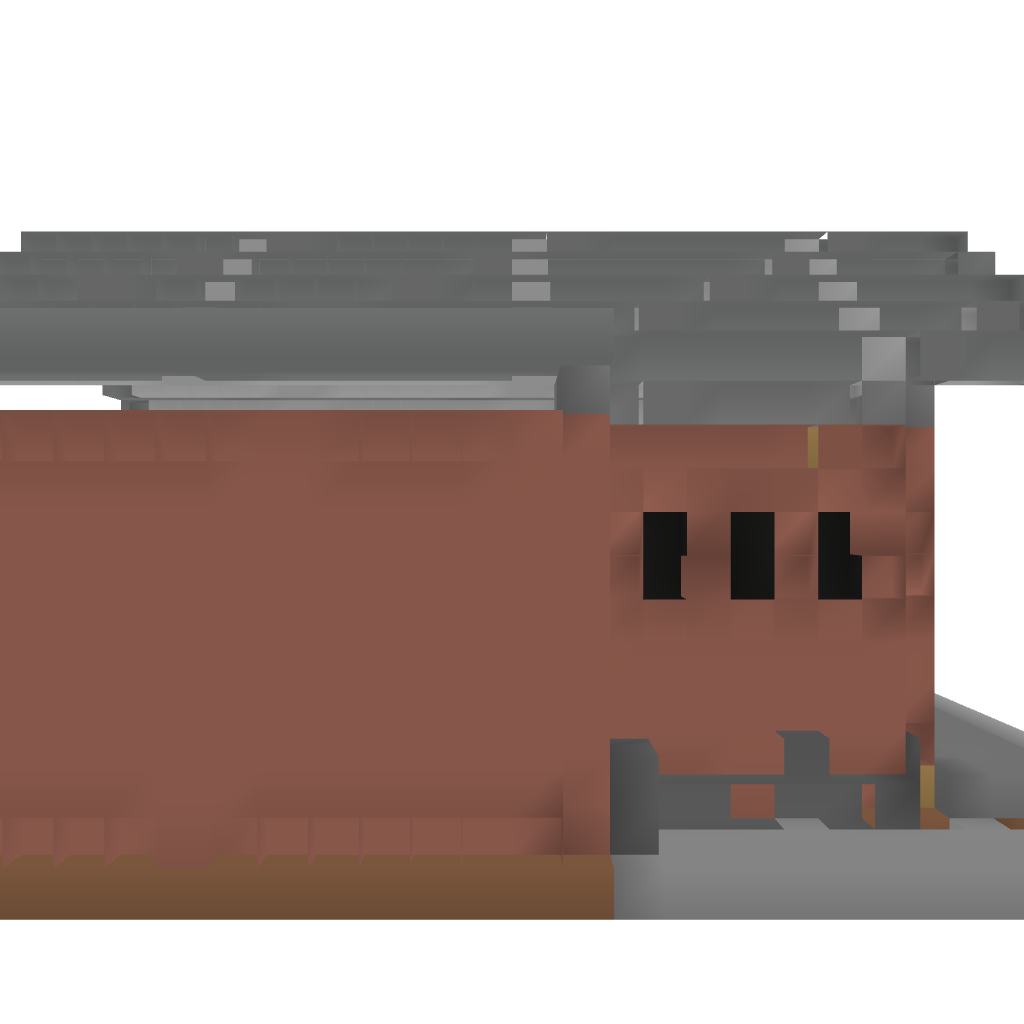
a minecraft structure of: Courthouse